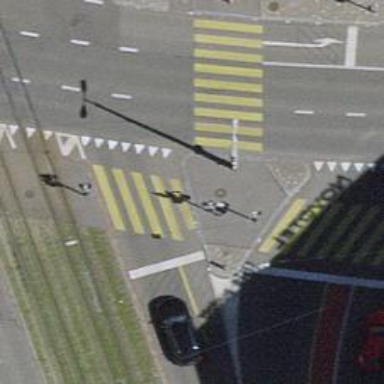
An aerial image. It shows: Kerb barrier.